Question: I'am newbie to CSS .. and i want to add an image of bar over each element in the navigation bar which appear on hover and over selected element
like this

that's my HTML
'''
<nav>
<ul>
<li><a href="/ecomm/public" class="selected">HOME</a></li>
<li><a href="about" >ABOUT US</a></li>
<li><a href="portfolio">PORTFOLIO</a></li>
<li><a href="contact" >CONTACT</a></li>
</ul>
</nav>
'''
I tried the solution in this question <URL> but it appeared once
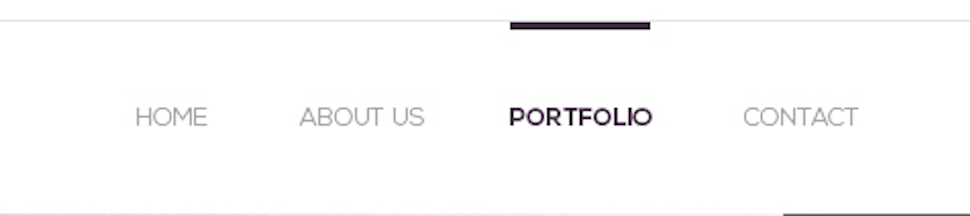
Answer: use 'pseudo' element on 'hover'
'''
ul {
list-style: none;
border-width: 1px 0 1px 0;
border-style: solid;
text-align:center;
}
ul li {
display: inline-block;
}
ul li a {
display: block;
padding: 15px;
color: grey;
text-decoration: none;
position: relative;
}
ul li a:hover, ul li a.selected{
color:red;
}
ul li a.selected:before, ul li a:hover:before {
content: '';
width: 100%;
position: absolute;
top: 0;
left: 0;
height: 3px;
background: red;
}
'''
'''
<nav>
<ul>
<li><a href="/ecomm/public" class="selected">HOME</a></li>
<li><a href="about">ABOUT US</a></li>
<li><a href="portfolio">PORTFOLIO</a></li>
<li><a href="contact">CONTACT</a></li>
</ul>
</nav>
'''